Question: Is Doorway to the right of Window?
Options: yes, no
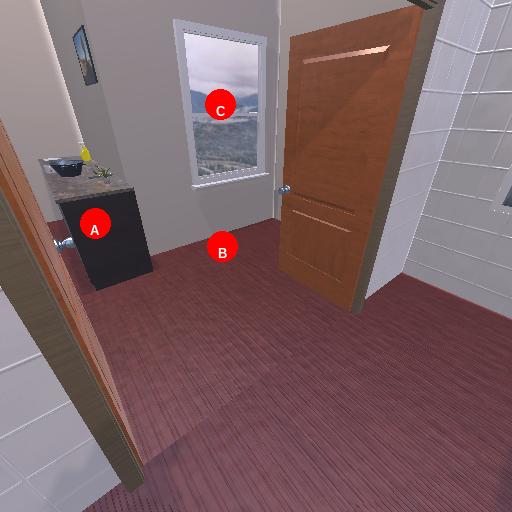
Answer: yes